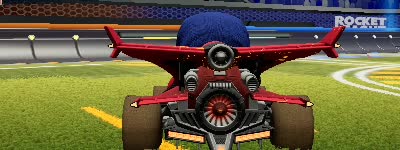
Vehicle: aftershock